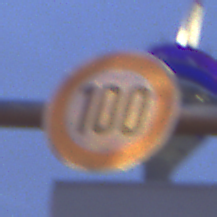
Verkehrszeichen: Geschwindigkeit100
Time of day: Night
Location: Outdoor (Urban)
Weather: PartlyCloudy
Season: NotSpecified
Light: Artificial